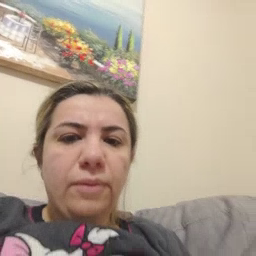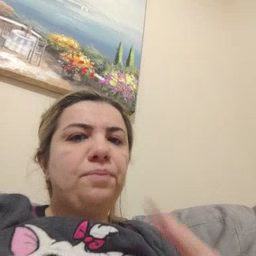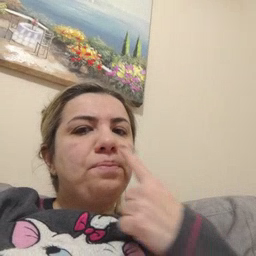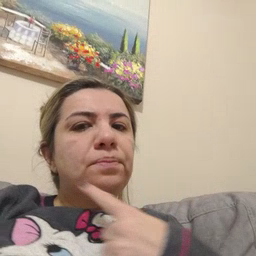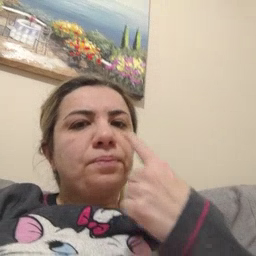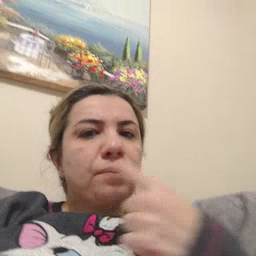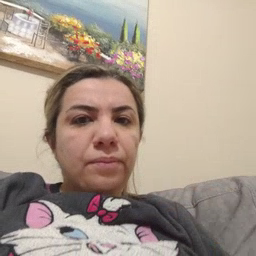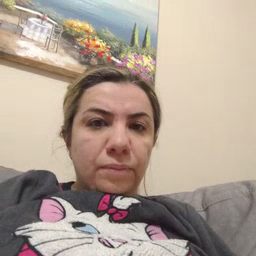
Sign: mouth